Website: apple
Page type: billing-address
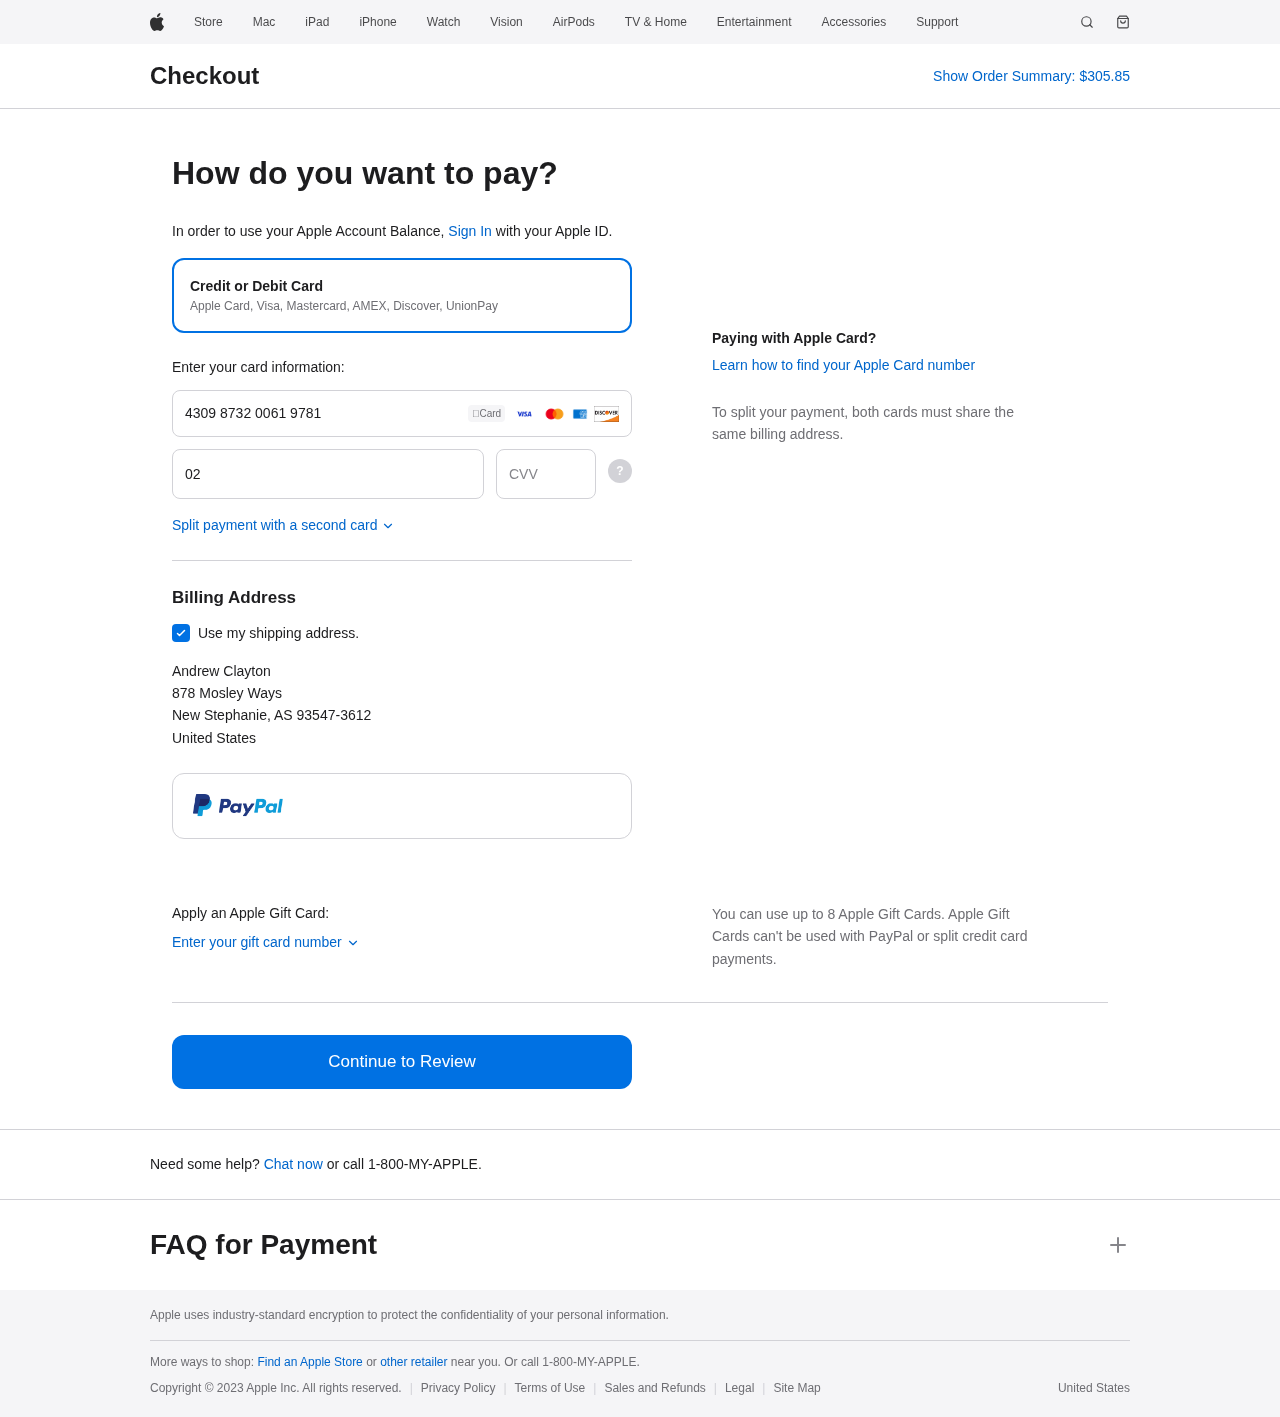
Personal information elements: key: PII_CARD_CVV
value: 706
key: PII_CARD_EXPIRY
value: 02/26
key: PII_CARD_NUMBER
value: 4309 8732 0061 9781
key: PII_CITY
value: New Stephanie
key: PII_COUNTRY
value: United States
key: PII_FULLNAME
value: Andrew Clayton
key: PII_POSTCODE_FULL
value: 93547-3612
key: PII_STATE_ABBR
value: AS
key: PII_STREET
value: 878 Mosley Ways
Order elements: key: ORDER_TOTAL
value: $305.85